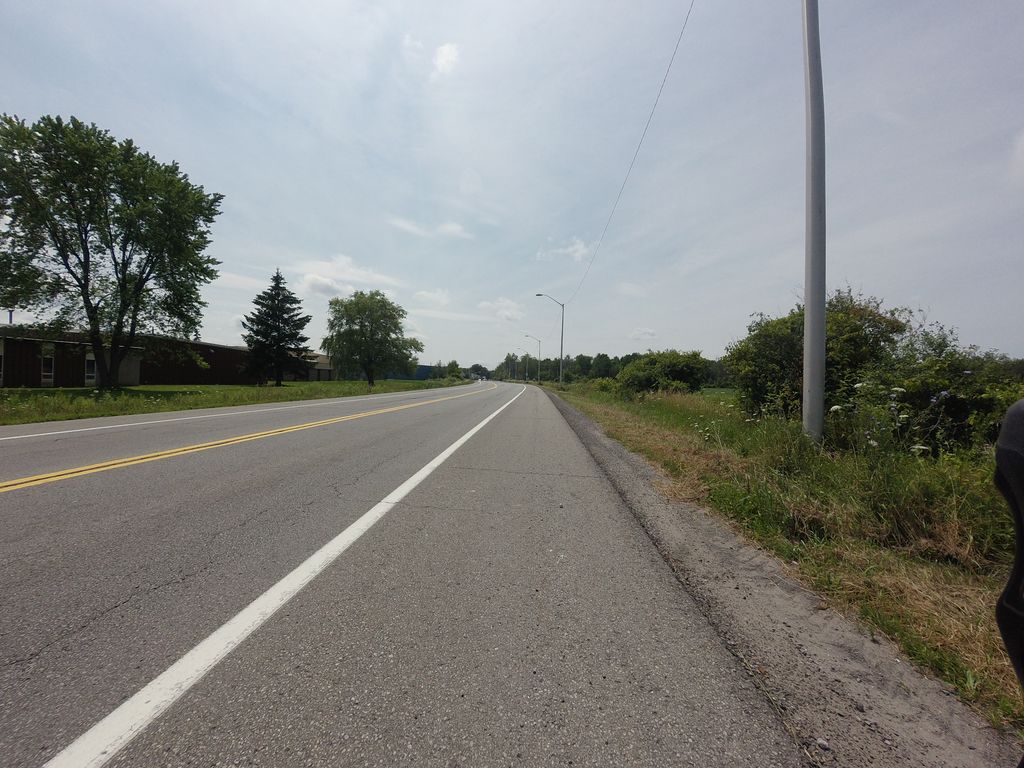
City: ottawa-gatineau